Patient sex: M
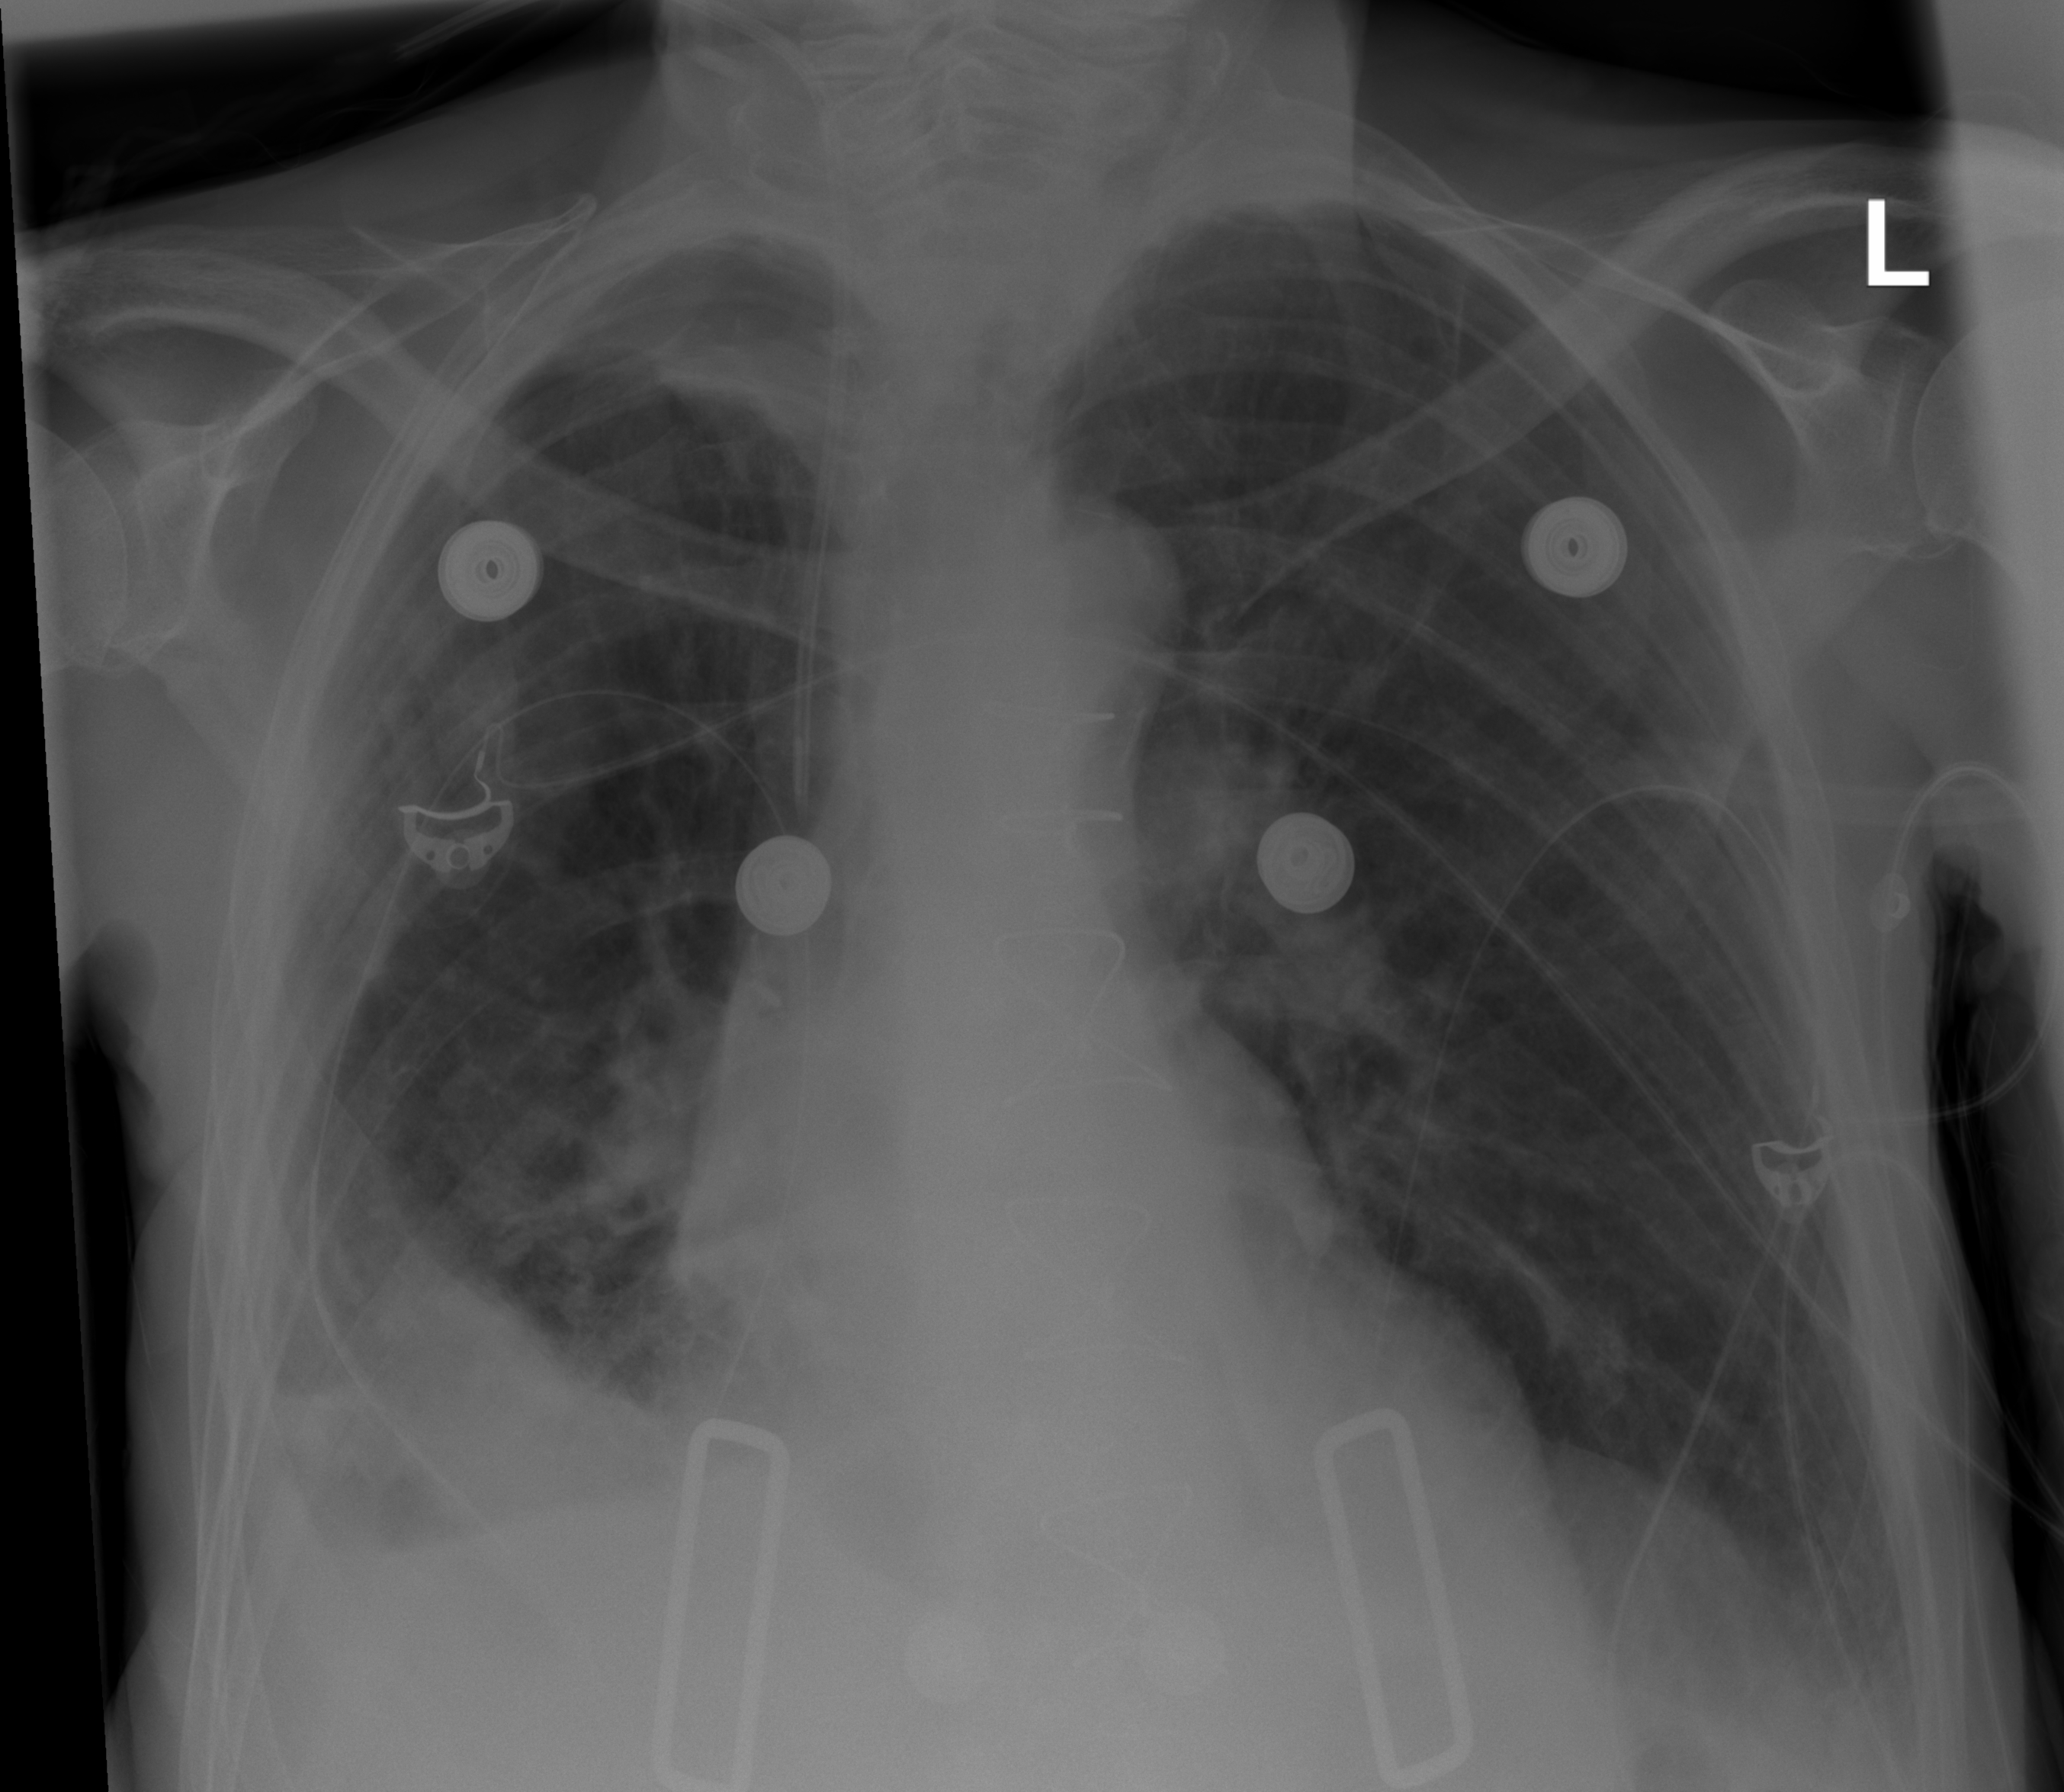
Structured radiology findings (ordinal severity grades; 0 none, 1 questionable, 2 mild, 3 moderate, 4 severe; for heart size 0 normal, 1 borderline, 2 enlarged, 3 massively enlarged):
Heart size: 0
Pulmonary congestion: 0
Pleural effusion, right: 2
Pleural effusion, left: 0
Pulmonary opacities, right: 2
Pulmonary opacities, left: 0
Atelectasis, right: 3
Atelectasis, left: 0